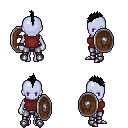
a pixel art fantasy rpg character, female body template, dark elf, purple skin, maroon sleeveless shirt, metal pants, black mohawk hairstyle, metal boots, shield, four views (front, back, left, right), 2x2 character sprite sheet, small pixel art, hard edges, no anti-aliasing